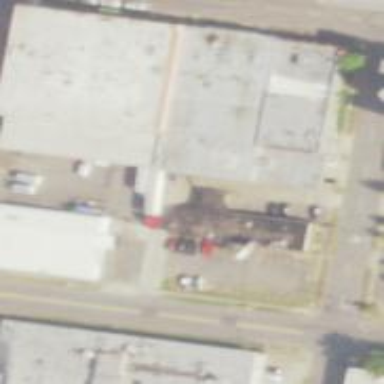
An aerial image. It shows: Building housing furniture shop.